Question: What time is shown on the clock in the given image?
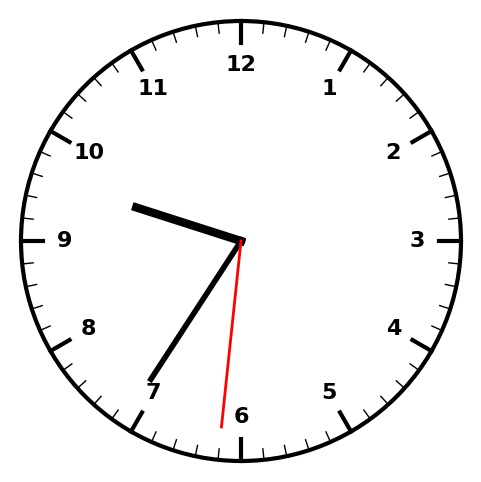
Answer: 09:35:31